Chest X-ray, AP view. Patient: 31 years old, sex M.
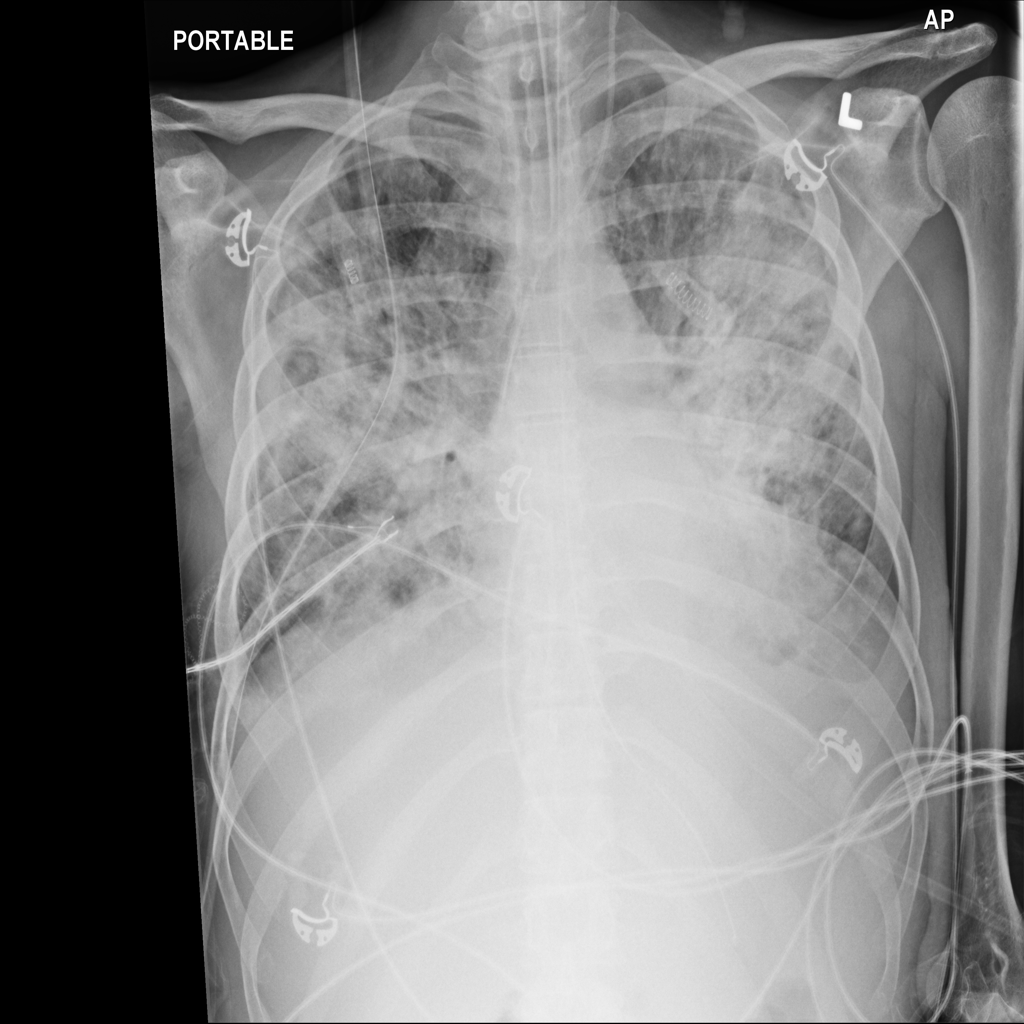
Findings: No Finding